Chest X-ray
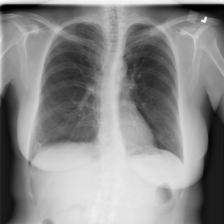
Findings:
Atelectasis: negative
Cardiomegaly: negative
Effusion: negative
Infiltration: negative
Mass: negative
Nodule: negative
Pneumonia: negative
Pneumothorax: positive
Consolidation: negative
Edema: negative
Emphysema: negative
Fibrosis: negative
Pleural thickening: negative
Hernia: negative